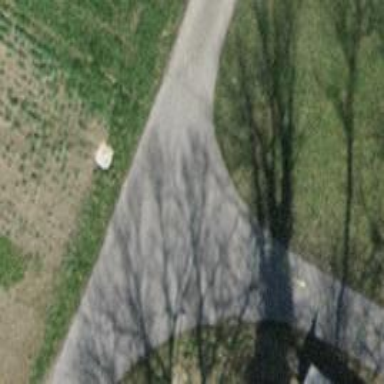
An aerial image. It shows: Unclassified road with asphalt surface.